Question: I know my questions sounds like a tongue twister. Anyway I wanted to implement it but I don't have any idea on how to do it. I already know on how to use a FragmentActivity and add the TabHost for it but now what I have is a fragment that should also contain a Tab which also has a fragment. To give it a more detail here's what I wanted to implement:

What I tried so far is to Create a new FragmentActivity which will be contained inside a FragmentActivity and I got a ClassCastException. Any ideas on how can I achieve this?
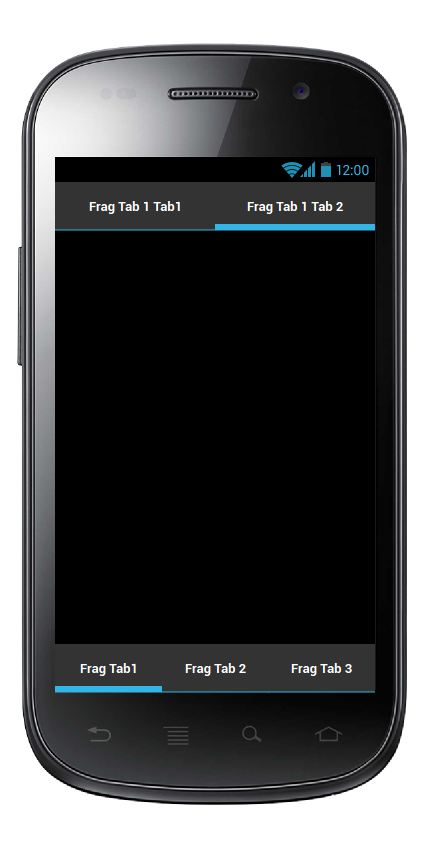
Answer: Using a newer version of the Support Library, or native Fragments if you only care about Honeycomb, you can add Fragments as children of other fragments.
You can call getChildFragmentmanager() inside one of your top level Fragments and add your child Fragments there.